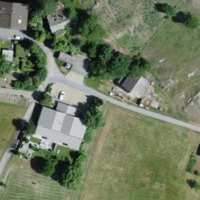
EUNIS habitat code: 24
Species observed at this site:
Lonicera caerulea
Clematis vitalba